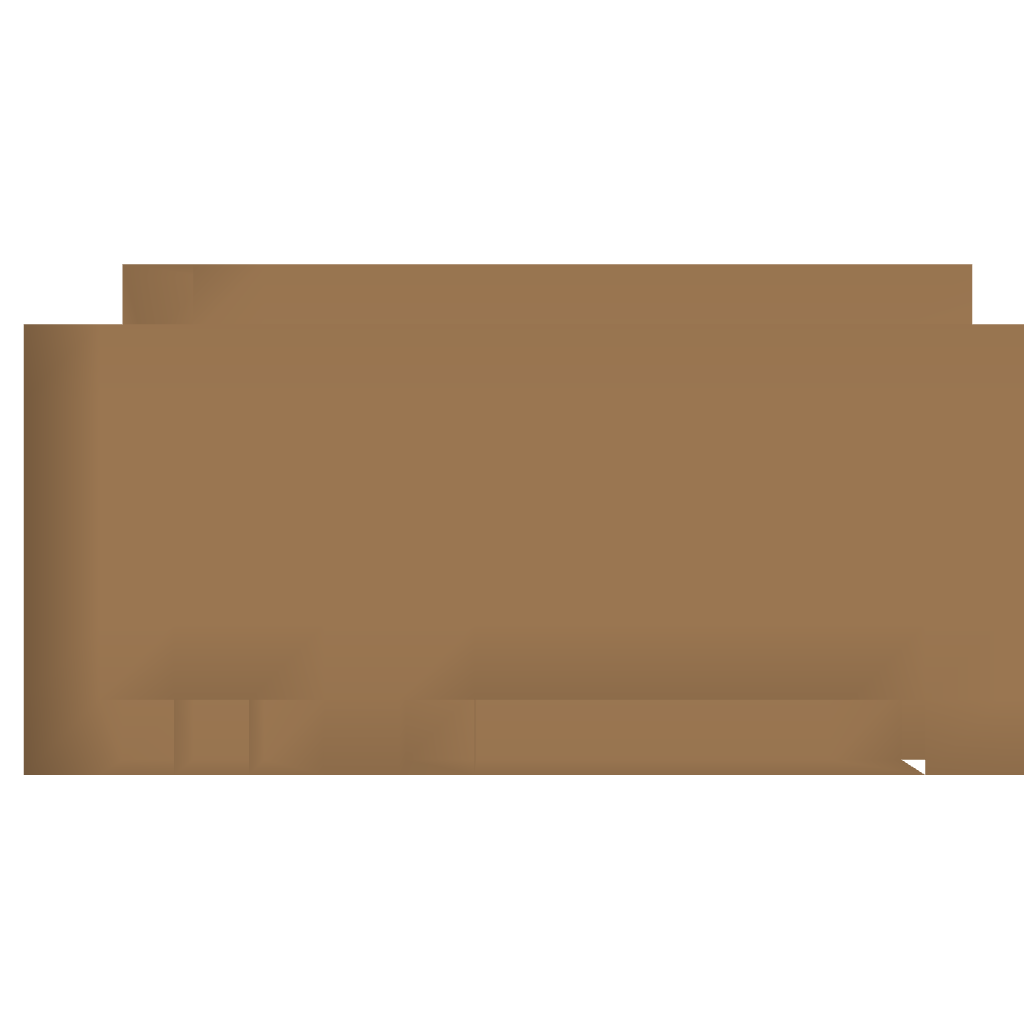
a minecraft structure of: Zombie Survival House wooden block